Question: I have content:encoded text like below from an rss:
'''
<content:encoded><![CDATA[<P><B>Wednesday, September 26, 2012</B></P>It is Apple.<P>Shops are closed.<br />Parking is not allowed here. Go left and park.<br />All theatres are opened.<br /></P><P><B>Thursday, September 27, 2012</B></P><P>Shops are open.<br />Parking is not allowed here. Go left and park.<br />All theatres are opened.<br /></P>]]></content:encoded>
'''
Using the below method I am able to extract the text from the HTML:
'''
public static string StripHTML(this string htmlText)
{
var reg = new Regex("<[^>]+>", RegexOptions.IgnoreCase);
return HttpUtility.HtmlDecode(reg.Replace(htmlText, string.Empty));
}
'''
But I want the text within '<b></b>' to be inserted in a dateArray[] and text within '<p></p>' to be inserted in descriptionArray[] so the I can display like below:

tHANKS iN aDVANCE.
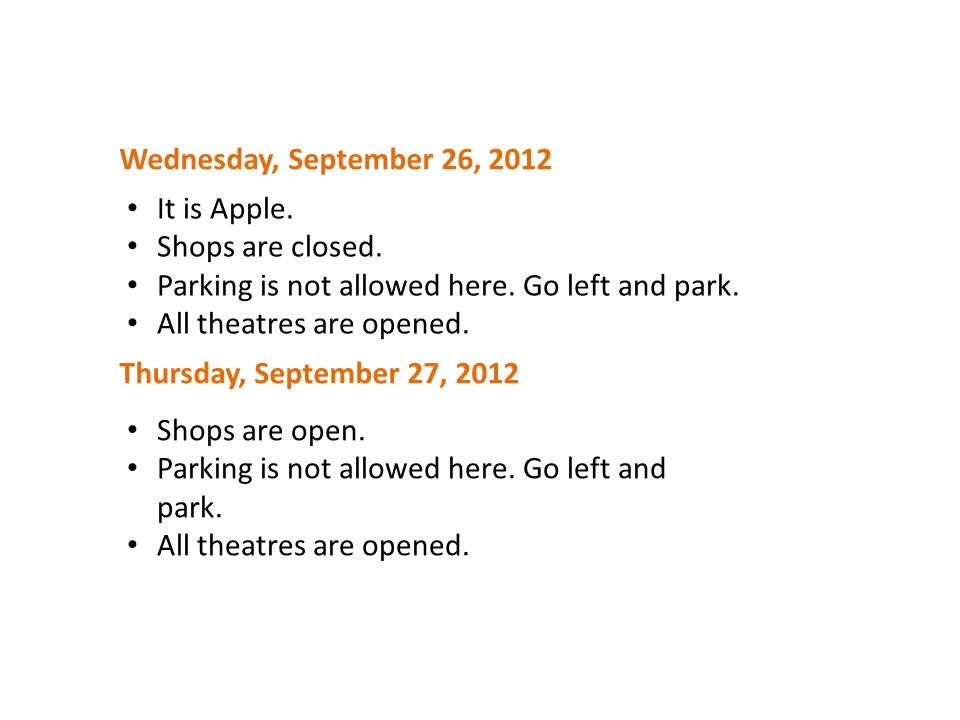
Answer: '''
//http://htmlagilitypack.codeplex.com/
HtmlAgilityPack.HtmlDocument doc = new HtmlAgilityPack.HtmlDocument();
doc.LoadHtml(html);
var result = doc.DocumentNode.Descendants()
.Where(n => n is HtmlAgilityPack.HtmlTextNode)
.Select(n=>new {
IsDate = n.ParentNode.Name=="b" ? true: false,
Text = n.InnerText,
})
.ToList();
'''